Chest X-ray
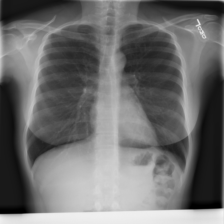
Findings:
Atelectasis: negative
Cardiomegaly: negative
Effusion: negative
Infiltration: positive
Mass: negative
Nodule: negative
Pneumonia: negative
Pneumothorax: negative
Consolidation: negative
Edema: negative
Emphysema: negative
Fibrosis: negative
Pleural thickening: negative
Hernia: negative